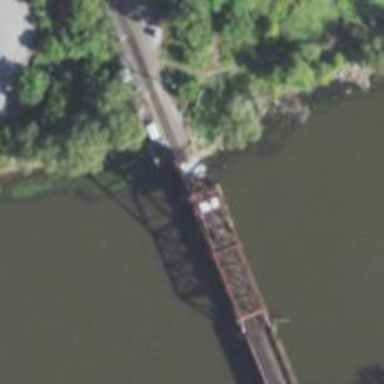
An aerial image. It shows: Bascule bridge for rail transportation.